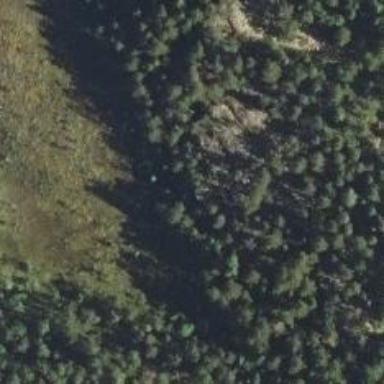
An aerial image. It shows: Cliff in nature.